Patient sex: F
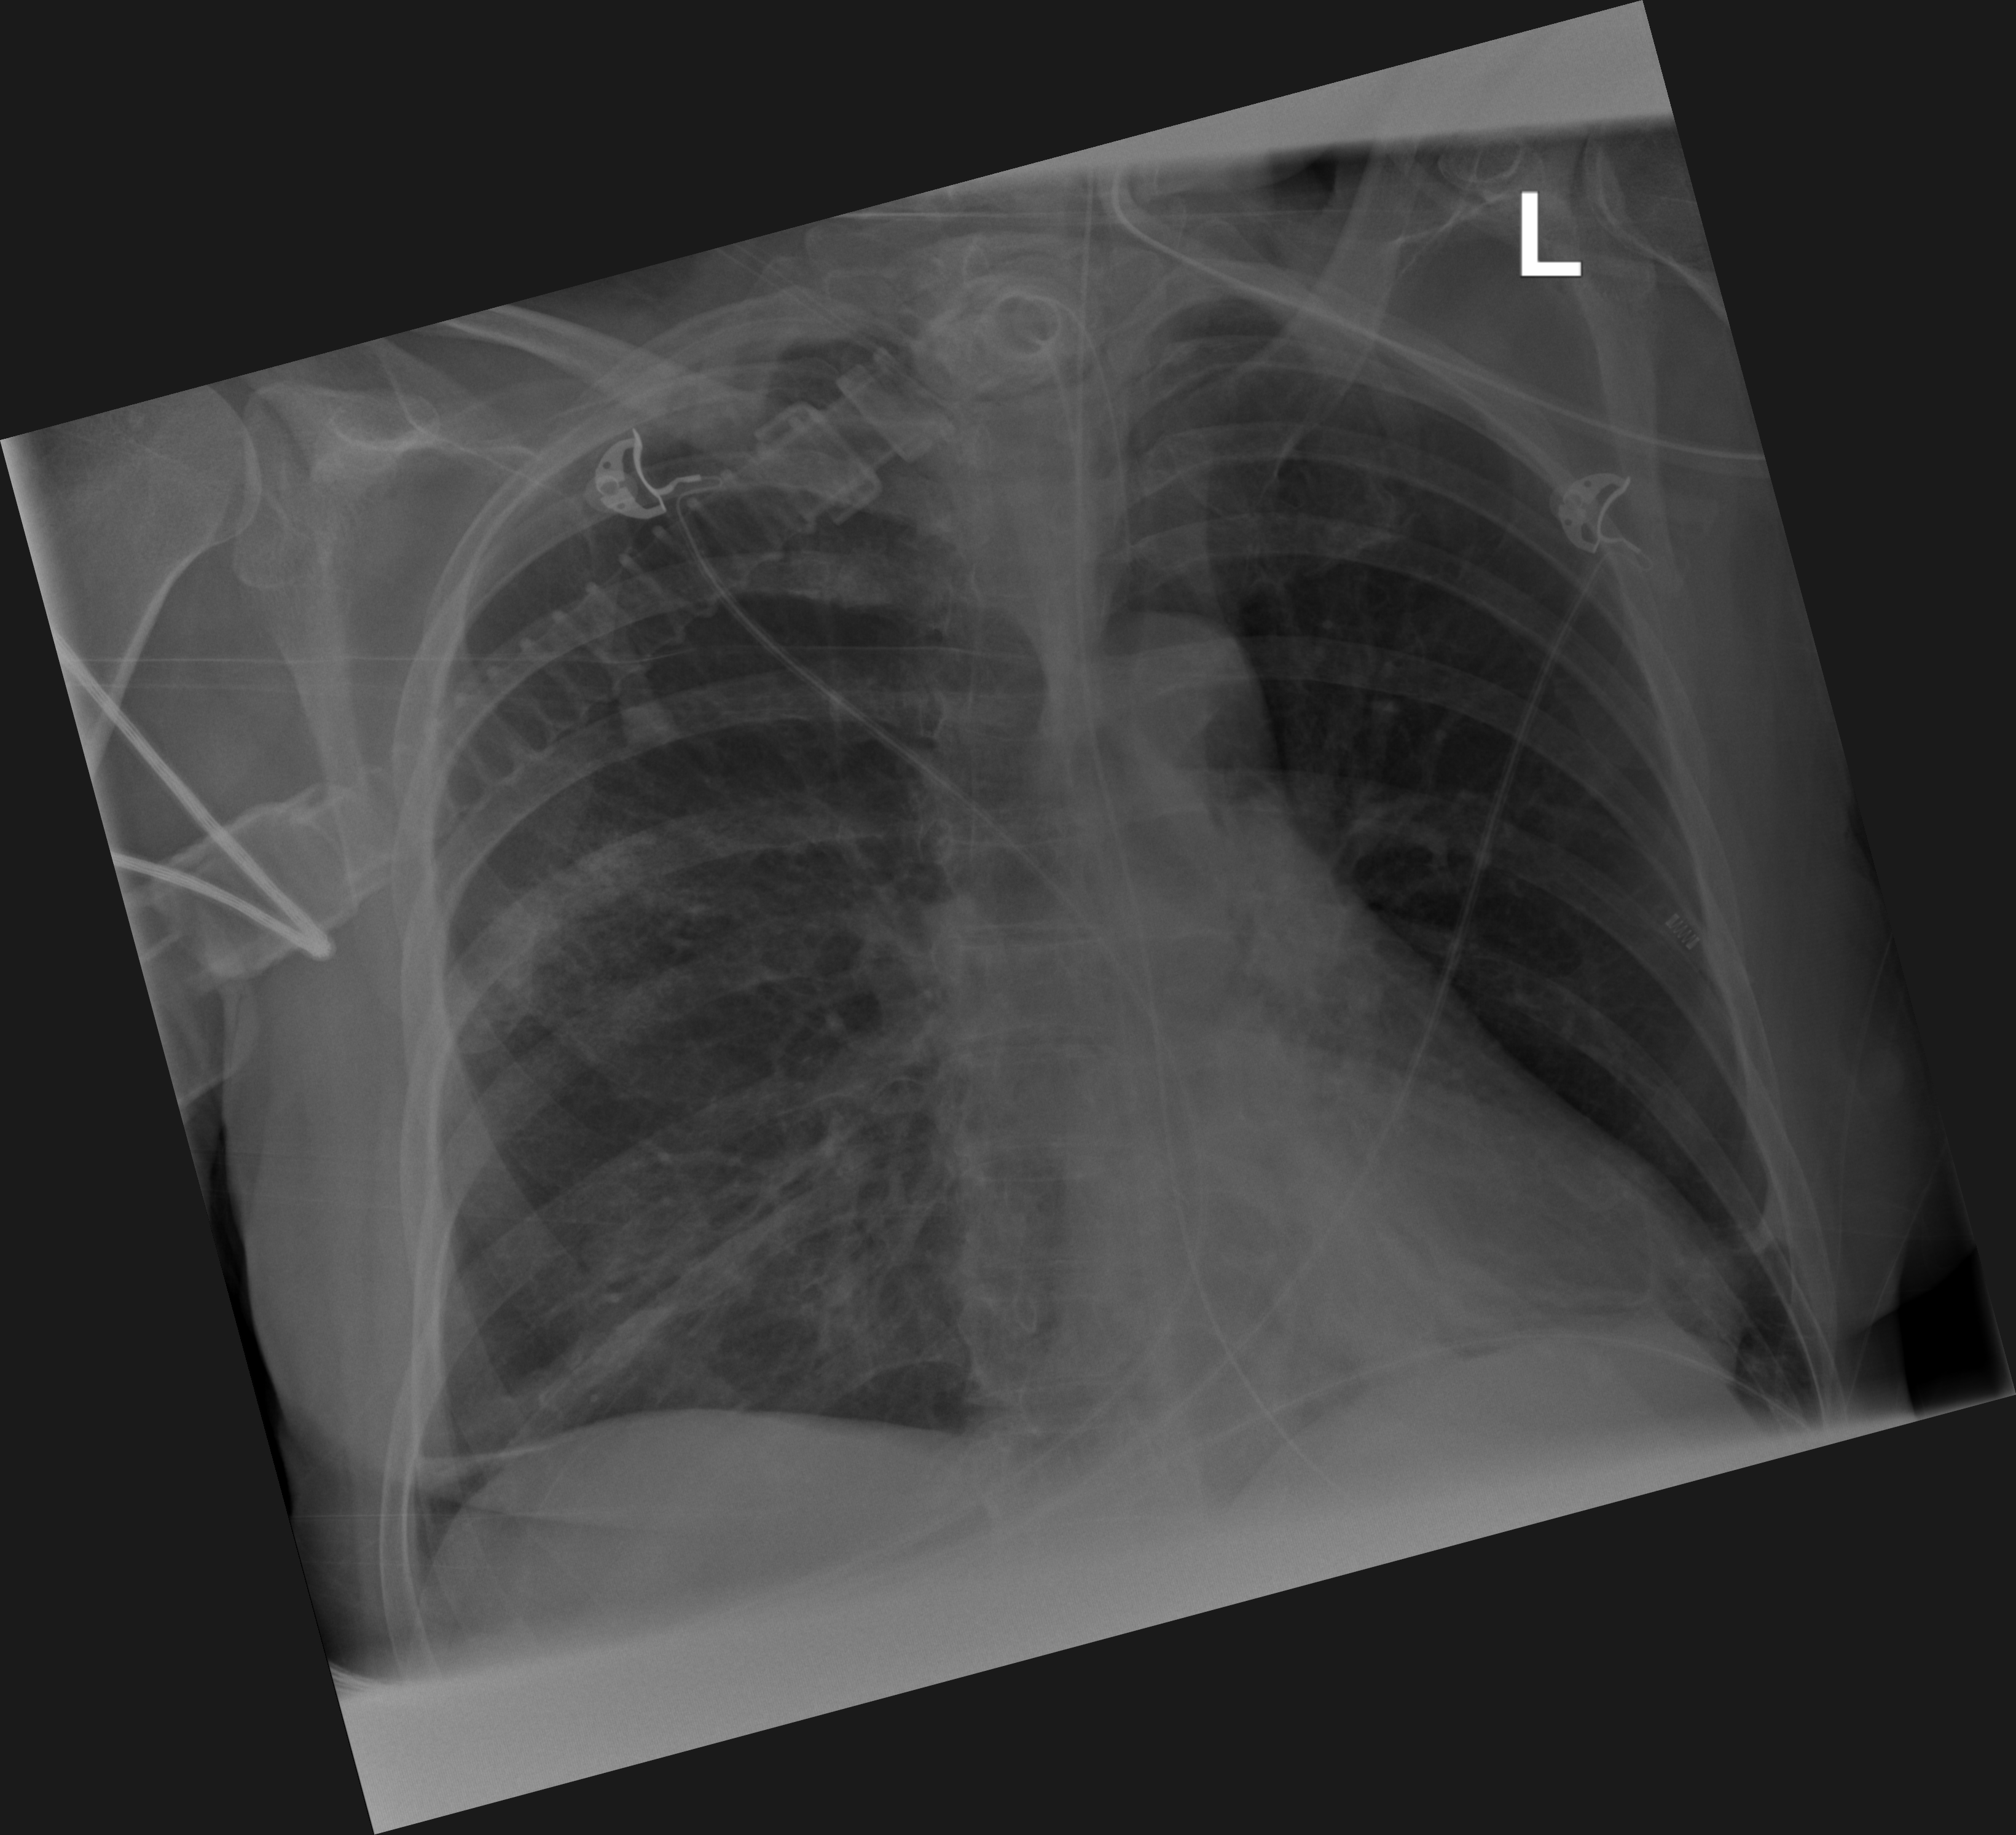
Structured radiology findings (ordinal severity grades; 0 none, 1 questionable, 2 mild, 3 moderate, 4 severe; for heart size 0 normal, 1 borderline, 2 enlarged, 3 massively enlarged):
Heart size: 0
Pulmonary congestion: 0
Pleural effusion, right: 0
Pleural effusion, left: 0
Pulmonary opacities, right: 2
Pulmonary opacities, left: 0
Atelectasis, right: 2
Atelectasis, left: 0